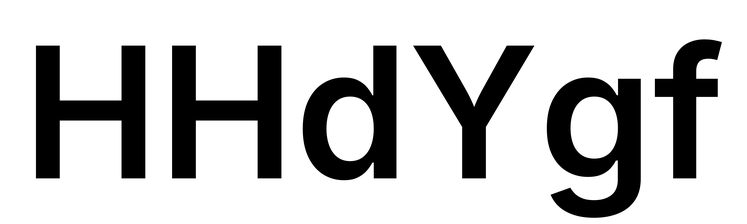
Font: Inter_SemiBold